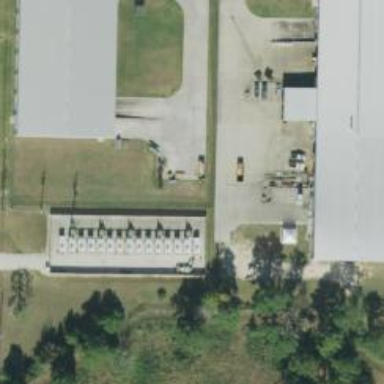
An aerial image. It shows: Generator for power supply.